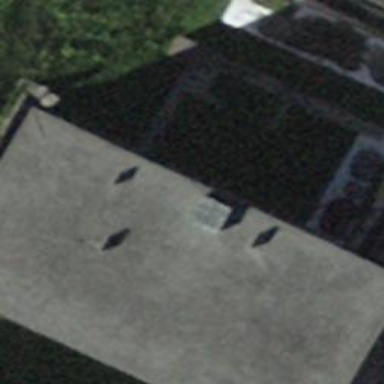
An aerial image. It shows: Building with flat roof.